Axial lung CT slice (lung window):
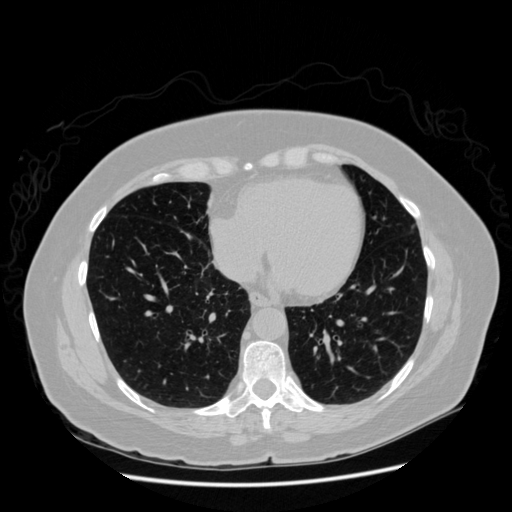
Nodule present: no